Question: Currently I'm displaying tweets from a geocode along with the tweet itself along with the user name and the time and date it was tweeted. But now Im trying to access the profile picture which within the XML. I have already accessed the link to the status which is contained within a link tag.
This is the tag I'm trying to access.
'''
<link type="image/png" href="http://a0.twimg.com/profile_images/<PHONE>/IMG00474-20111008-1737_normal.jpg" rel="image" >
'''
The location within the XML file is line 18.
'''
<feed xmlns:google="http://base.google.com/ns/1.0" xmlns:openSearch="http://a9.com/-/spec/opensearch/1.1/" xmlns="http://www.w3.org/2005/Atom" xmlns:twitter="http://api.twitter.com/" xmlns:georss="http://www.georss.org/georss" xml:lang="en-US" >
<id>tag:search.twitter.com,2005:search/</id>
<link type="text/html" href="http://search.twitter.com/search?q=" rel="alternate" >
<link type="application/atom+xml" href="http://search.twitter.com/search.atom?q=" rel="self" >
<title>- Twitter Search</title>
<link type="application/opensearchdescription+xml" href="http://twitter.com/opensearch.xml" rel="search" >
<link type="application/atom+xml" href="http://search.twitter.com/search.atom?since_id=170944502142476289&q=&geocode=51.<PHONE>%2C-0.<PHONE>%2C10.0mi%22london%22" rel="refresh" >
<updated>2012-02-18T18:55:19Z</updated>
<openSearch:itemsPerPage>15</openSearch:itemsPerPage>
<link type="application/atom+xml" href="http://search.twitter.com/search.atom?page=2&max_id=170944502142476289&q=&geocode=51.<PHONE>%2C-0.<PHONE>%2C10.0mi%22london%22" rel="next" >
<entry>
<id>tag:search.twitter.com,2005:170944502142476289</id>
<published>2012-02-18T18:55:19Z</published>
<link type="text/html" href="http://twitter.com/LondITjobs/statuses/170944502142476289" rel="alternate" >
<title>Software Development Engineer II - London #job #jobs #hiring #career http://t.co/VsxPdWdT</title>
<content type="html" >Software Development Engineer II - London #job #jobs #hiring #career http://t.co/VsxPdWdT</content>
<updated>2012-02-18T18:55:19Z</updated>
<link type="image/png" href="http://a3.twimg.com/profile_images/<PHONE>/jr_100_normal.png" rel="image" >
<twitter:geo>
<google:location>London</google:location>
<twitter:metadata>
<twitter:result_type>recent</twitter:result_type>
</twitter:metadata>
<twitter:source>twitterfeed</twitter:source>
<twitter:lang>en</twitter:lang>
<author>
<name>LondITjobs (ITjobsLondon)</name>
<uri>http://twitter.com/LondITjobs</uri>
</author>
</entry>
'''
Here is my code I currently have..
'''
<?php function get_twitter($feed) {
$xml = new SimpleXmlElement(file_get_contents($feed));
foreach ($xml->entry as $item) {
$date = date("D, dS M Y g:i:sA T", strtotime($item->published));
echo '<a href="' . $item->link->attributes()->href . '" target="_blank">' . $item->title . '</a><br />' .'<img src='.$item->link->link->attributes()->href .'/>'.'<br />'. $item->author->name . '<br />' . '<strong>' . $date . '</strong>' . '<br />';
}
}
?>
'''
At the moment I have already accessed the first link tag with the entry section of the XML and Im a little unsure on how to access the picture. I thought about doing link[0] but don't know if this is the way to go. Any suggestions?

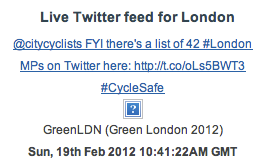
Answer: Have finally worked out a solution.
'''
'<img src="http://api.twitter.com/1/users/profile_image/' . $item->author->name .'" width="55" height="55"'. '>' . '</a>'
'''
The user name is parsed onto the end of the URL and then this is hyperlinked back the profile of the user. All the pictures are limited to ensure consistency.